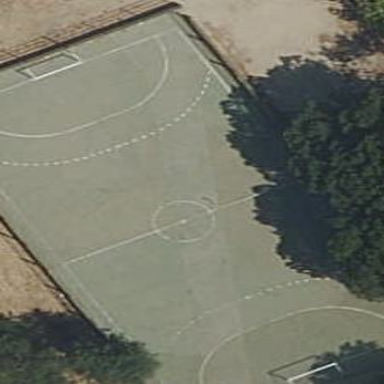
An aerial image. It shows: Sports center on leisure land.